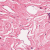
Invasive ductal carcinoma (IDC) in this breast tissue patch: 0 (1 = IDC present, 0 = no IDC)